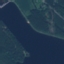
Label: River